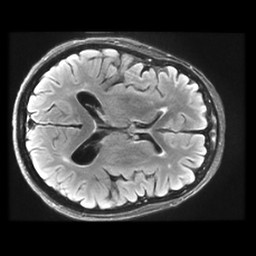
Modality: FLAIR
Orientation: axial
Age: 71
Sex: female
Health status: healthy
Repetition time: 12 s
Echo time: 0.09782 s